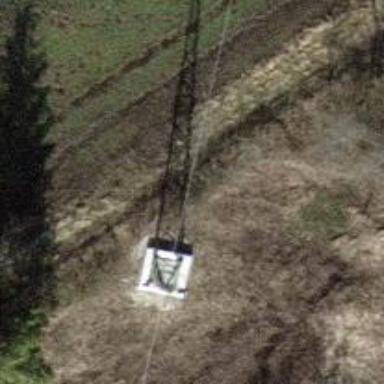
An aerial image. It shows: Power tower.